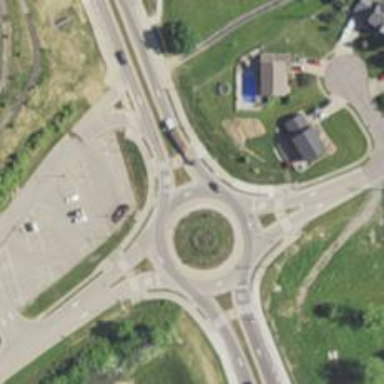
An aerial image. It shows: Secondary road leading to roundabout.